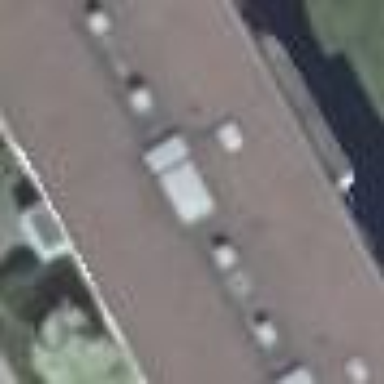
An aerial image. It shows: Flat-roofed residential building.